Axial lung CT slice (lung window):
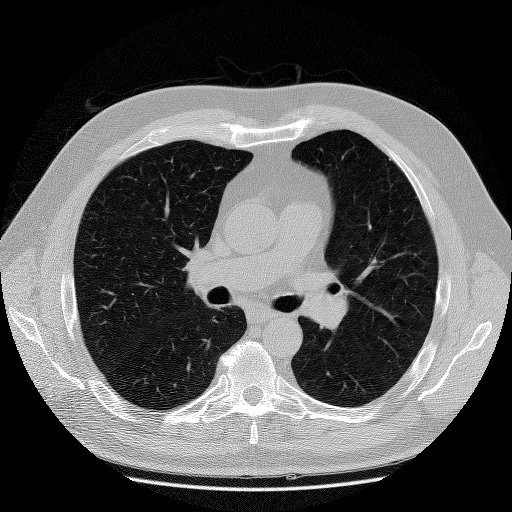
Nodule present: no